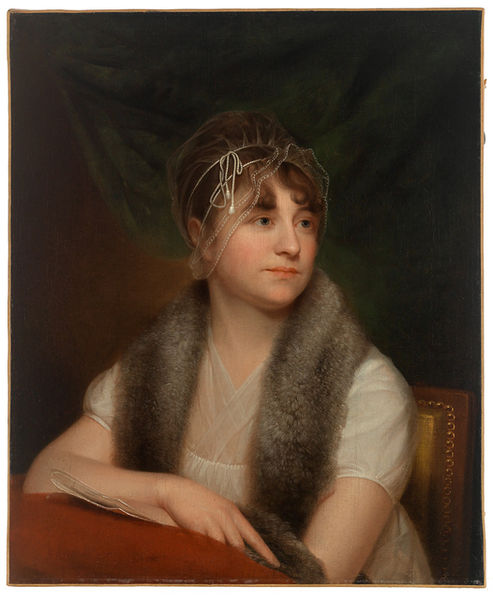
Titel: Artist's First Wife, Eleanor May Short (1776-1836)
Künstler: Rembrandt Peale
Standort: Amherst (Massachusetts, USA)
Institution: Mead Art Museum, Amherst College
Schlagwörter: grün, chair, curtain, hands, red, white, black, dress, face, green, hair, lady, portrait, sit, sitting, table, woman, hand, frau, girl, young, eyes, fur, mother, pelz, scarf, desk, reading, rot, porträt, stare, mädchen, shirt, bored, sitzend, portait, mona lisa, n, stole, scurf, miss, jung, mink, preoccupied, boredom, tablew, ag